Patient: sex M, age 49
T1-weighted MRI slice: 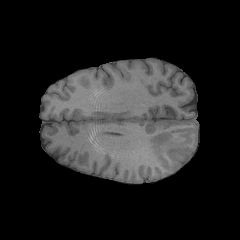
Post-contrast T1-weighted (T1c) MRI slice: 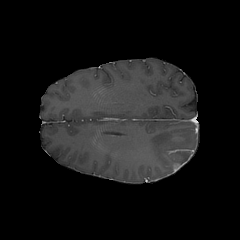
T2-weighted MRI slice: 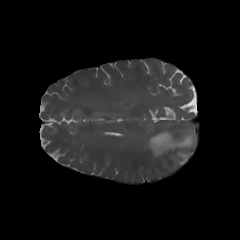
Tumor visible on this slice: yes
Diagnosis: Glioblastoma, IDH-wildtype
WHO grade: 4